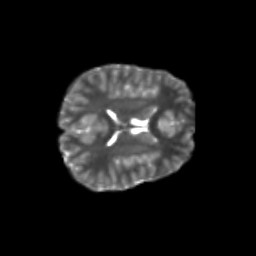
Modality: T2w
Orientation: axial
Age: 8
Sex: female
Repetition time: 9.512 s
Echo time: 0.089 s